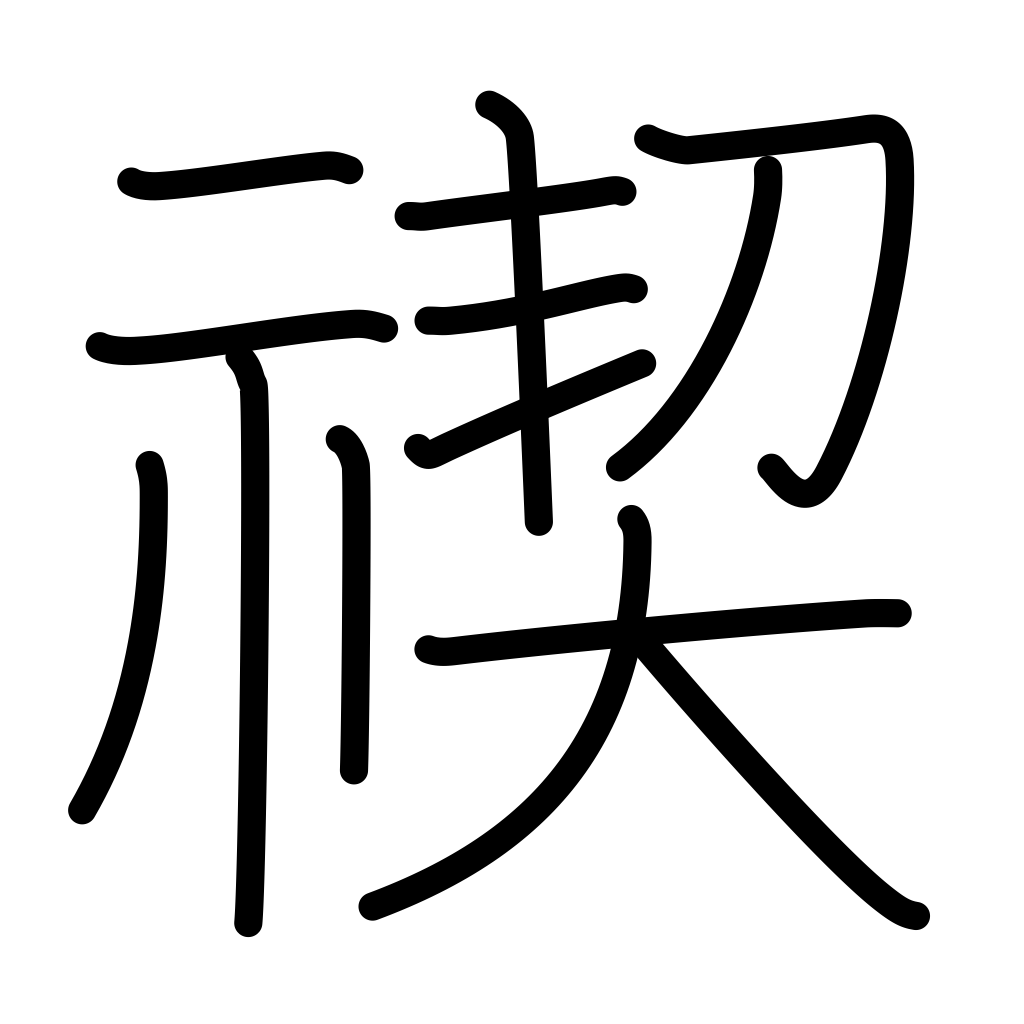
Meaning: Shinto purification ceremony